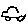
Label: car